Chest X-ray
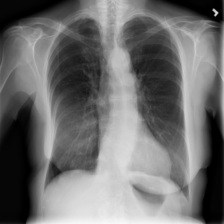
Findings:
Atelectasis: negative
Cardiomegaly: negative
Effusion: negative
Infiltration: negative
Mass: negative
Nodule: negative
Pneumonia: negative
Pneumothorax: negative
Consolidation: negative
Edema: negative
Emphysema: negative
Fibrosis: negative
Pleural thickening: negative
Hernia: negative